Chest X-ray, PA view. Patient: 35 years old, sex M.
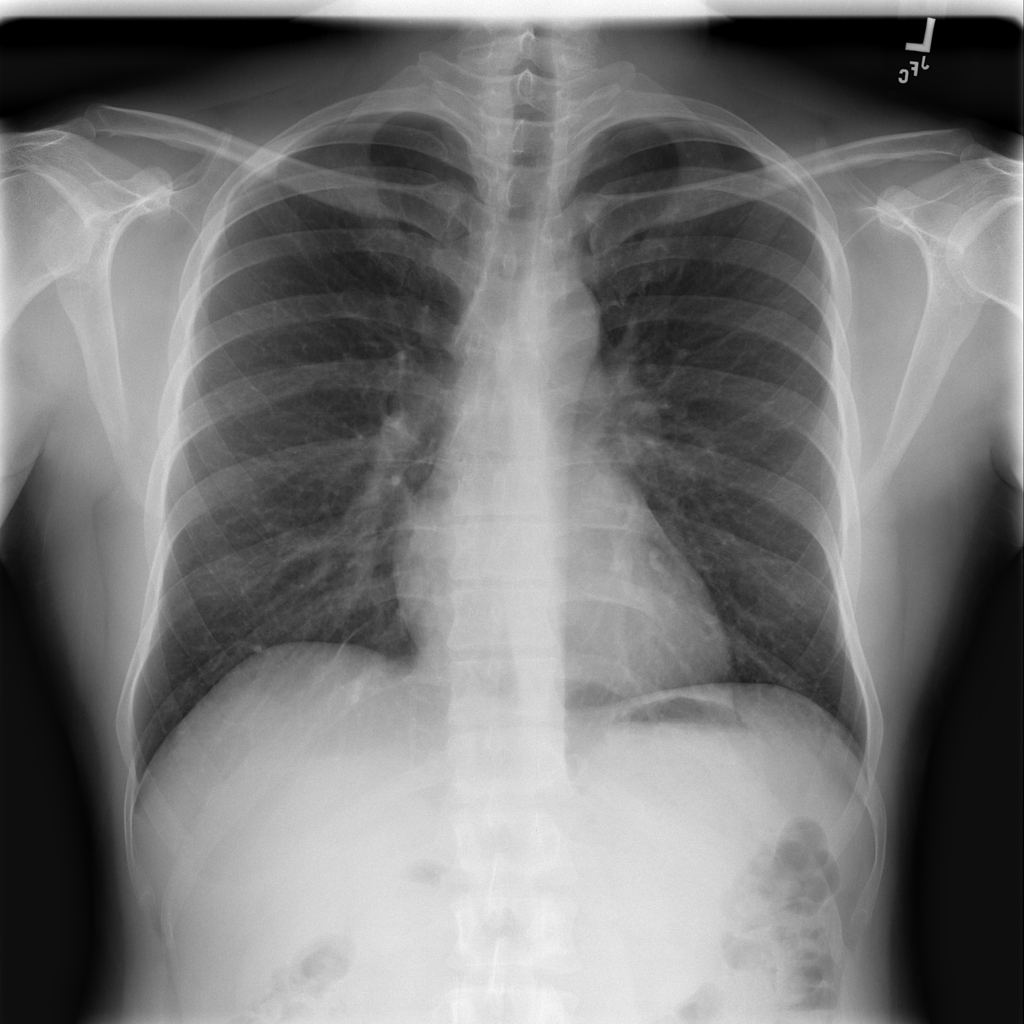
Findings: Atelectasis